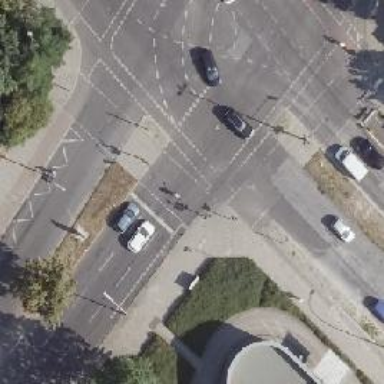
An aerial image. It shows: Road with traffic signals.